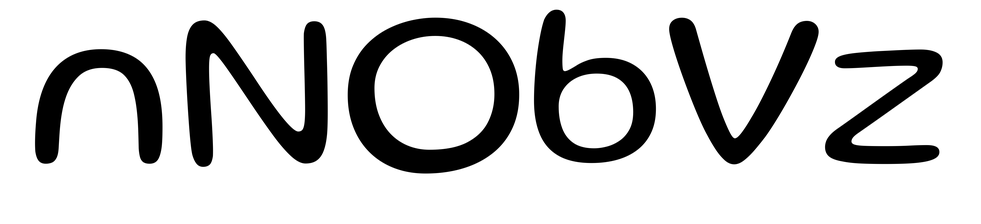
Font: Gluten_Light